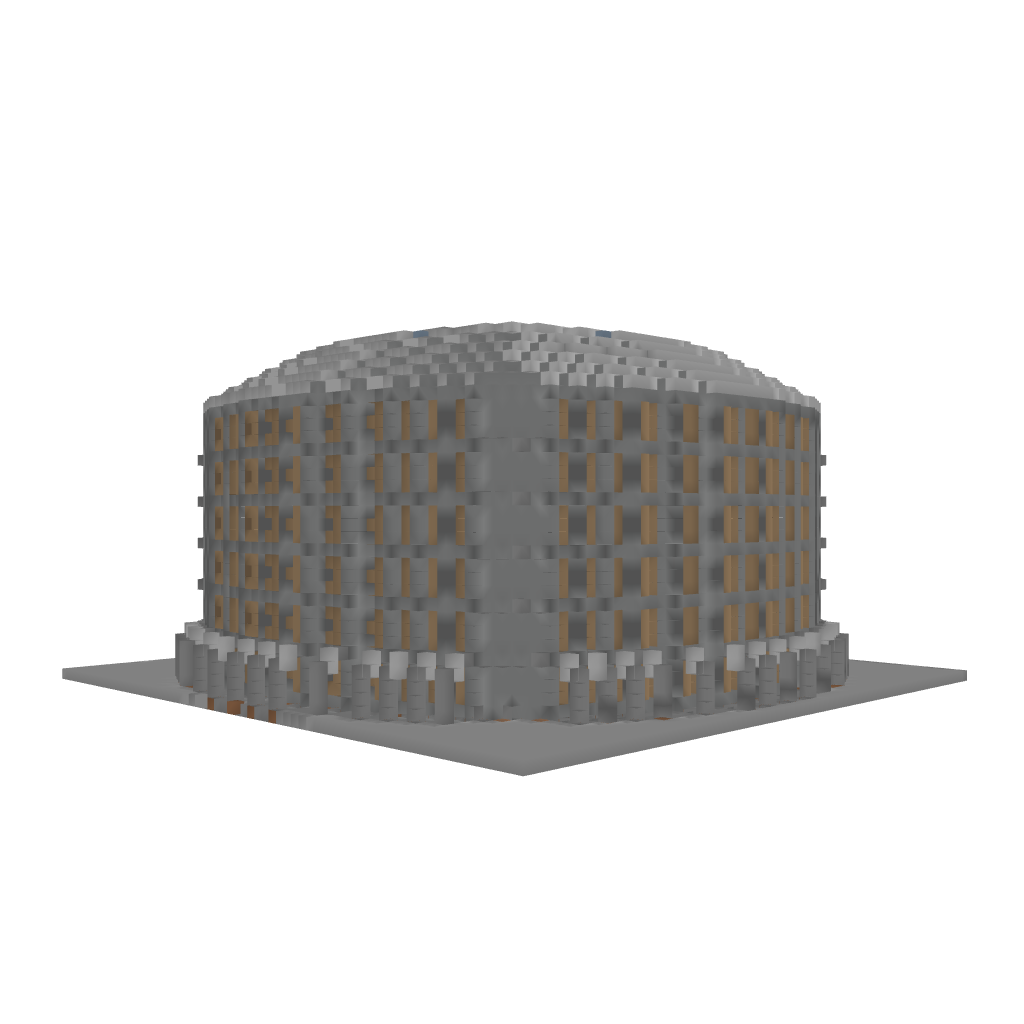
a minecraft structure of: PvP Arena